Field crop: maize
Growth stage: 2
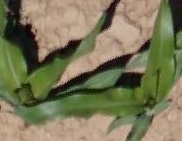
Species: maize